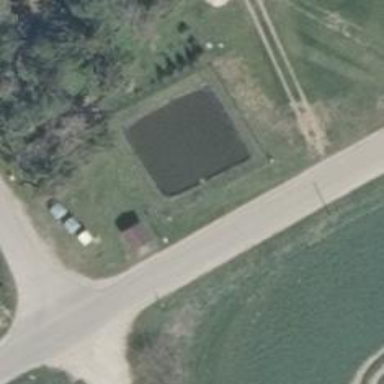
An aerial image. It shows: Emergency fire water pond.